Field crop: maize
Growth stage: 2
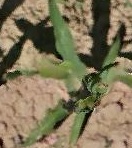
Species: maize